Field crop: maize
Growth stage: 2
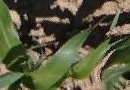
Species: maize